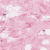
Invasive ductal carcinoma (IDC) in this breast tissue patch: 0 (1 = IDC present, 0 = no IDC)